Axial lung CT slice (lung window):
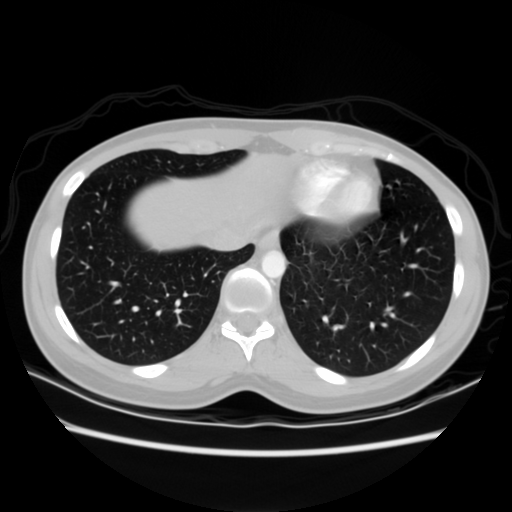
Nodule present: no